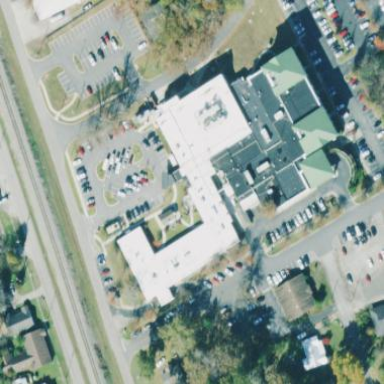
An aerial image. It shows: Healthcare facility identified as hospital.